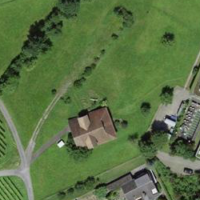
EUNIS habitat code: 55
Species observed at this site:
Coccinella septempunctata